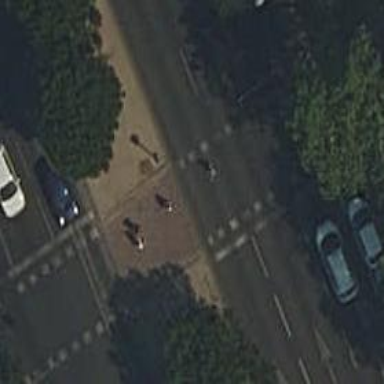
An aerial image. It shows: Road with traffic signals and zebra crossing with traffic signals.